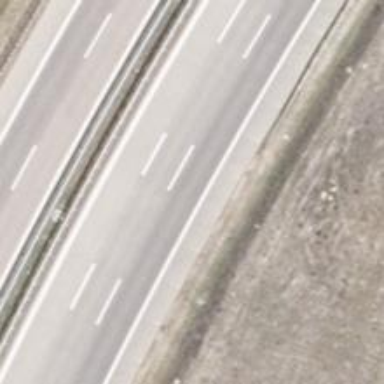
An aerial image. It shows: Motorway with concrete surface.